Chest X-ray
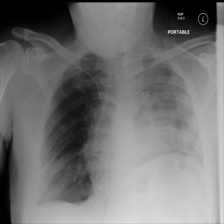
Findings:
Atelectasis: negative
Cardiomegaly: negative
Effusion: negative
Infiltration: negative
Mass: negative
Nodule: negative
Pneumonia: negative
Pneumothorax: negative
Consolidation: negative
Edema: negative
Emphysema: negative
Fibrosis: negative
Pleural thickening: negative
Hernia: negative